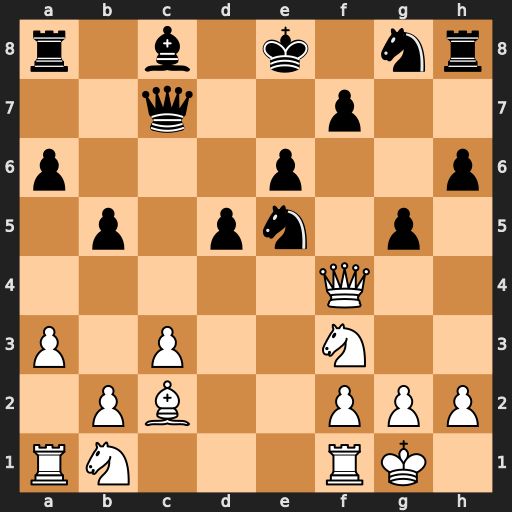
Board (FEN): r1b1k1nr/2q2p2/p3p2p/1p1pn1p1/5Q2/P1P2N2/1PB2PPP/RN3RK1
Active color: w
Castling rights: kq
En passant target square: -
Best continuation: Qxe5 Qxe5 Nxe5